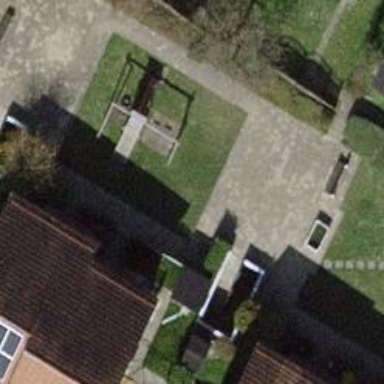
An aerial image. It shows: Playground area for leisure land.